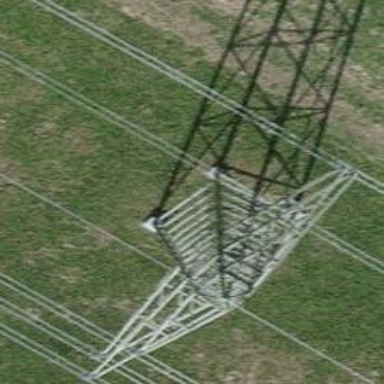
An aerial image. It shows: Power tower.